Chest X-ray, AP view. Patient: 24 years old, sex M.
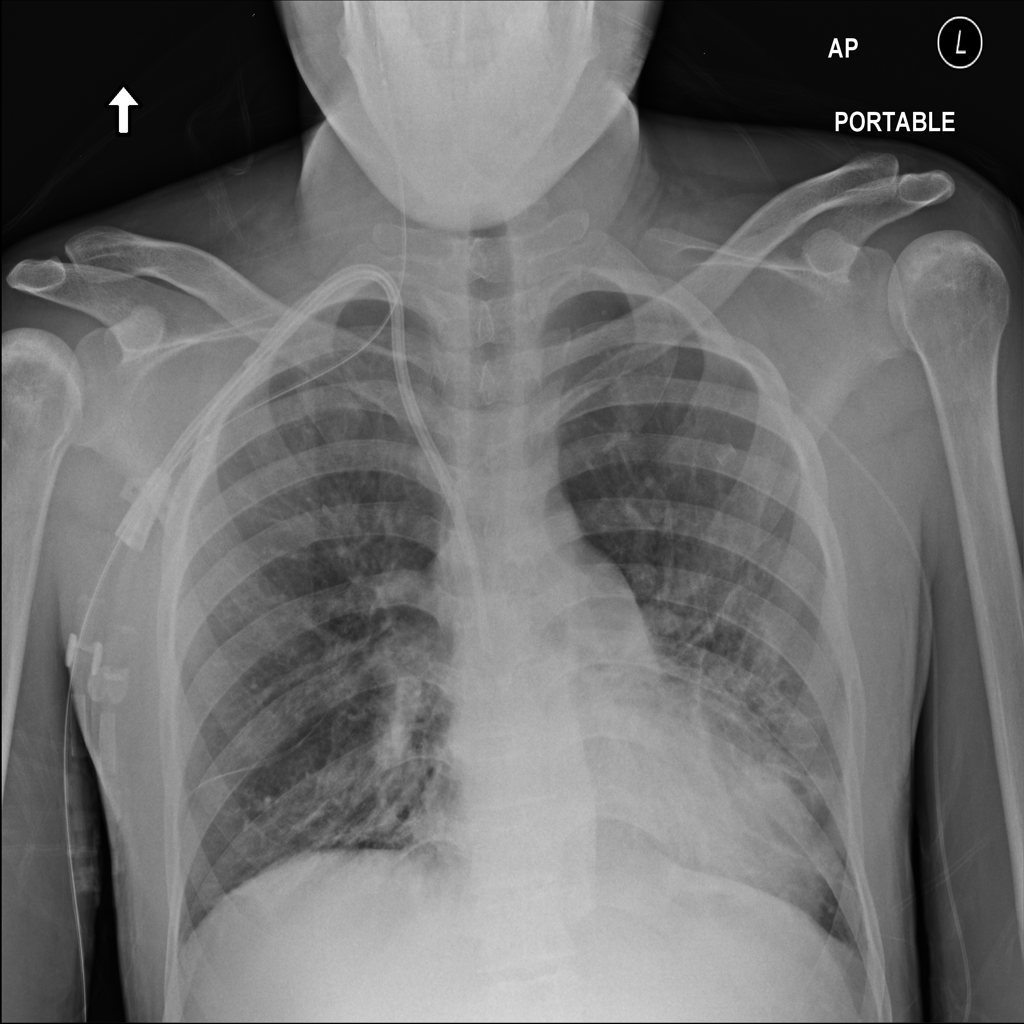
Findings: No Finding